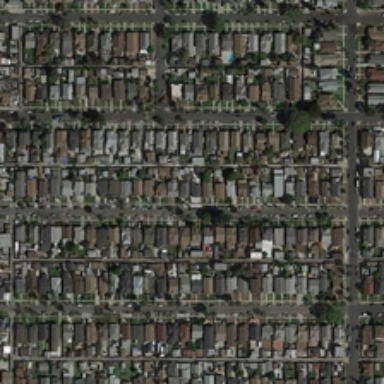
Many crowded buildings and some green trees are in a dense residential area .